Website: ulta-beauty
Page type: billing-address
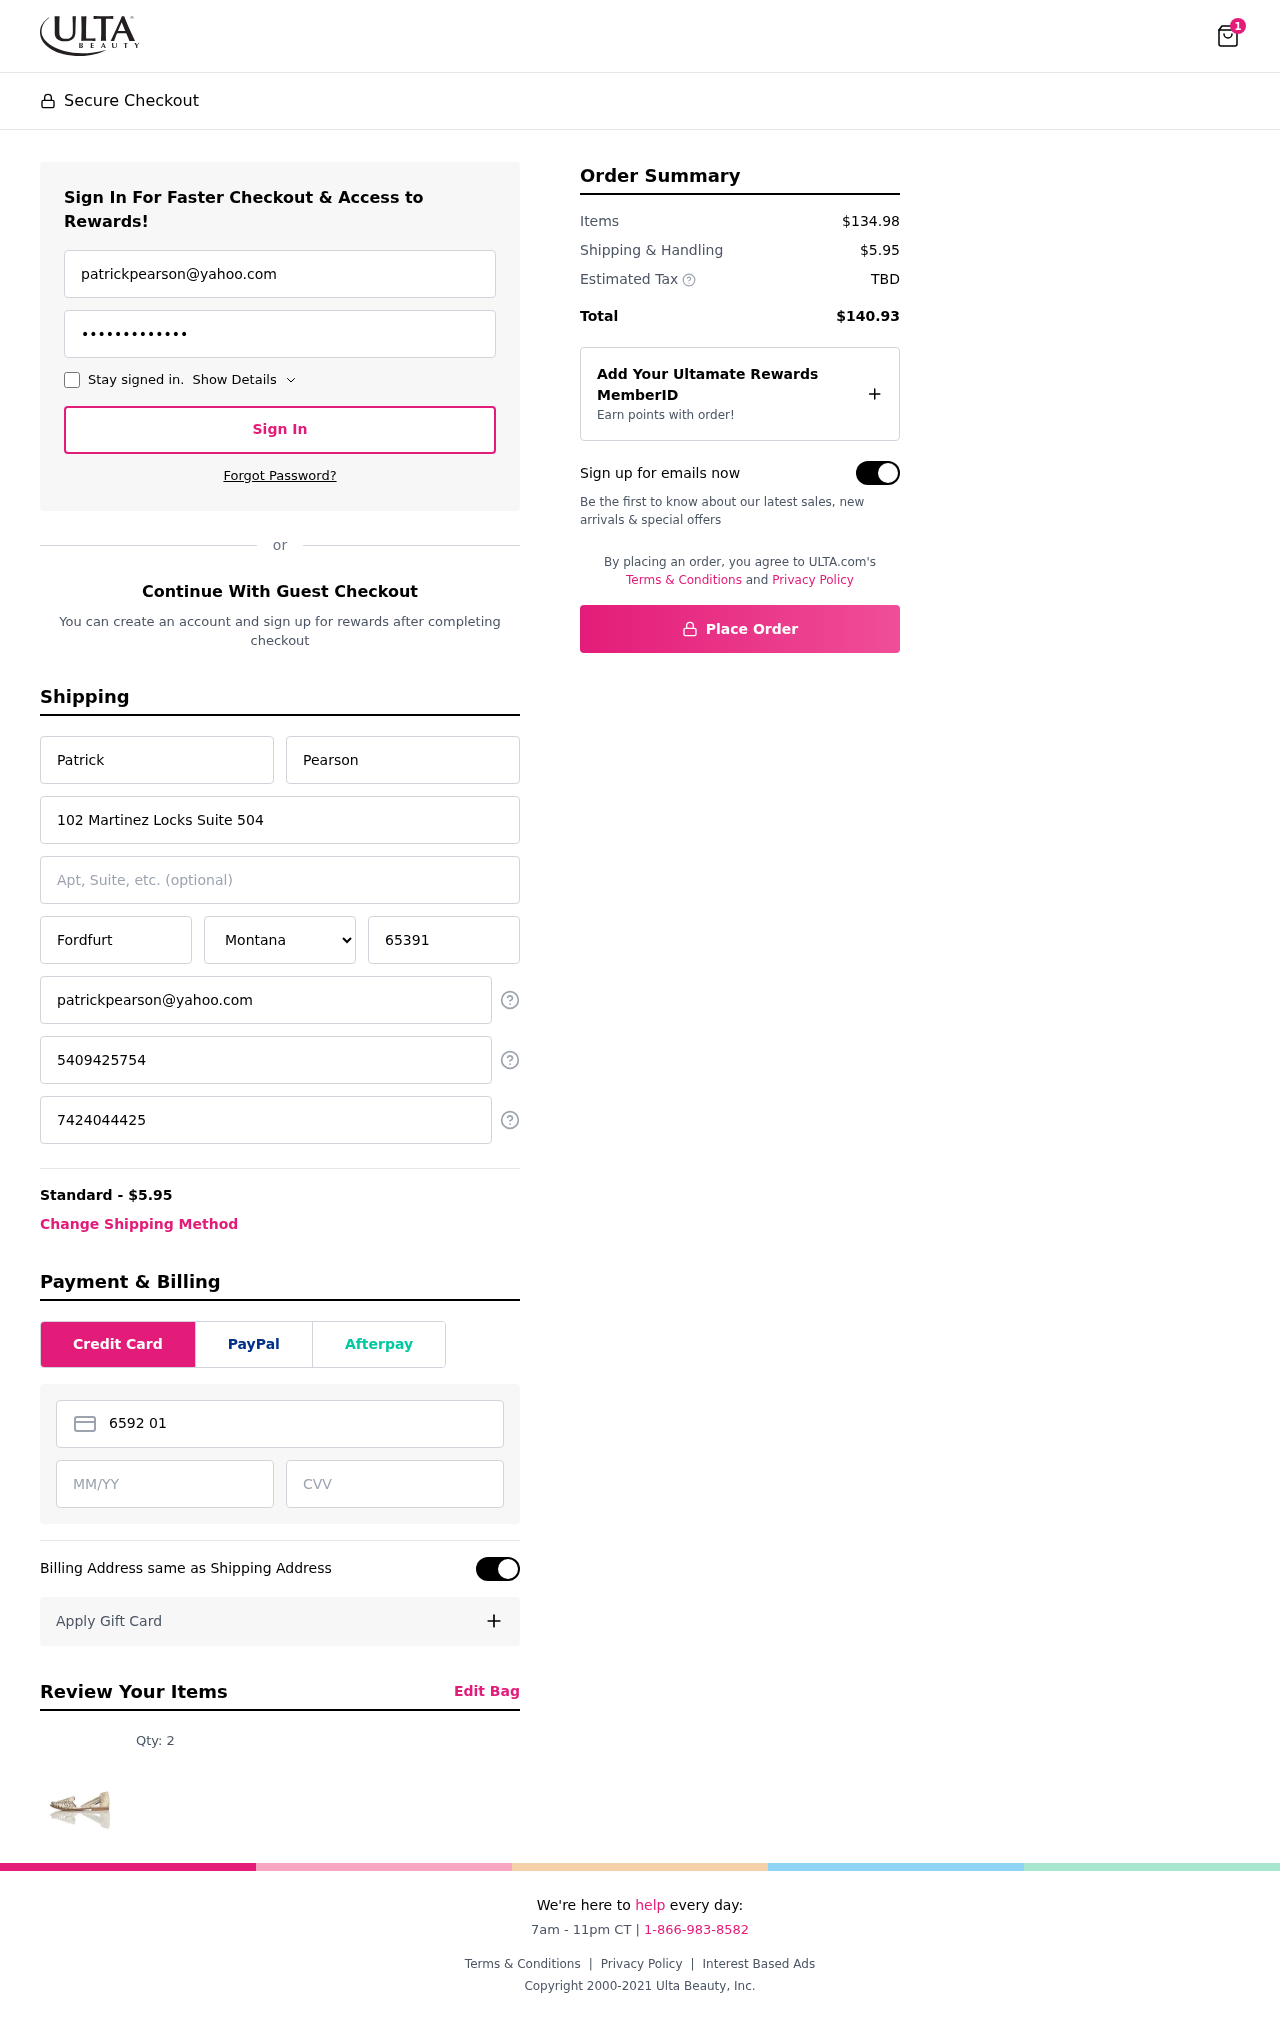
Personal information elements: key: PII_STATE
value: Montana
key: PII_EMAIL
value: patrickpearson@yahoo.com
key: PII_FIRSTNAME
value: Patrick
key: PII_LASTNAME
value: Pearson
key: PII_STREET
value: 102 Martinez Locks Suite 504
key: PII_CITY
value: Fordfurt
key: PII_POSTCODE
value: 65391
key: PII_PHONE
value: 5409425754
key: PII_ALT_PHONE
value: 7424044425
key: PII_CARD_NUMBER
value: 6592 0117 5517 6177
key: PII_CARD_EXPIRY
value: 03/29
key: PII_CARD_CVV
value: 171
Product elements: key: PRODUCT1_QUANTITY
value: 2
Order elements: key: ORDER_NUM_ITEMS
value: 1
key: ORDER_SHIPPING_COST
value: $5.95
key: ORDER_SUBTOTAL
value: $134.98
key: ORDER_TOTAL
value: $140.93